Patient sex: M
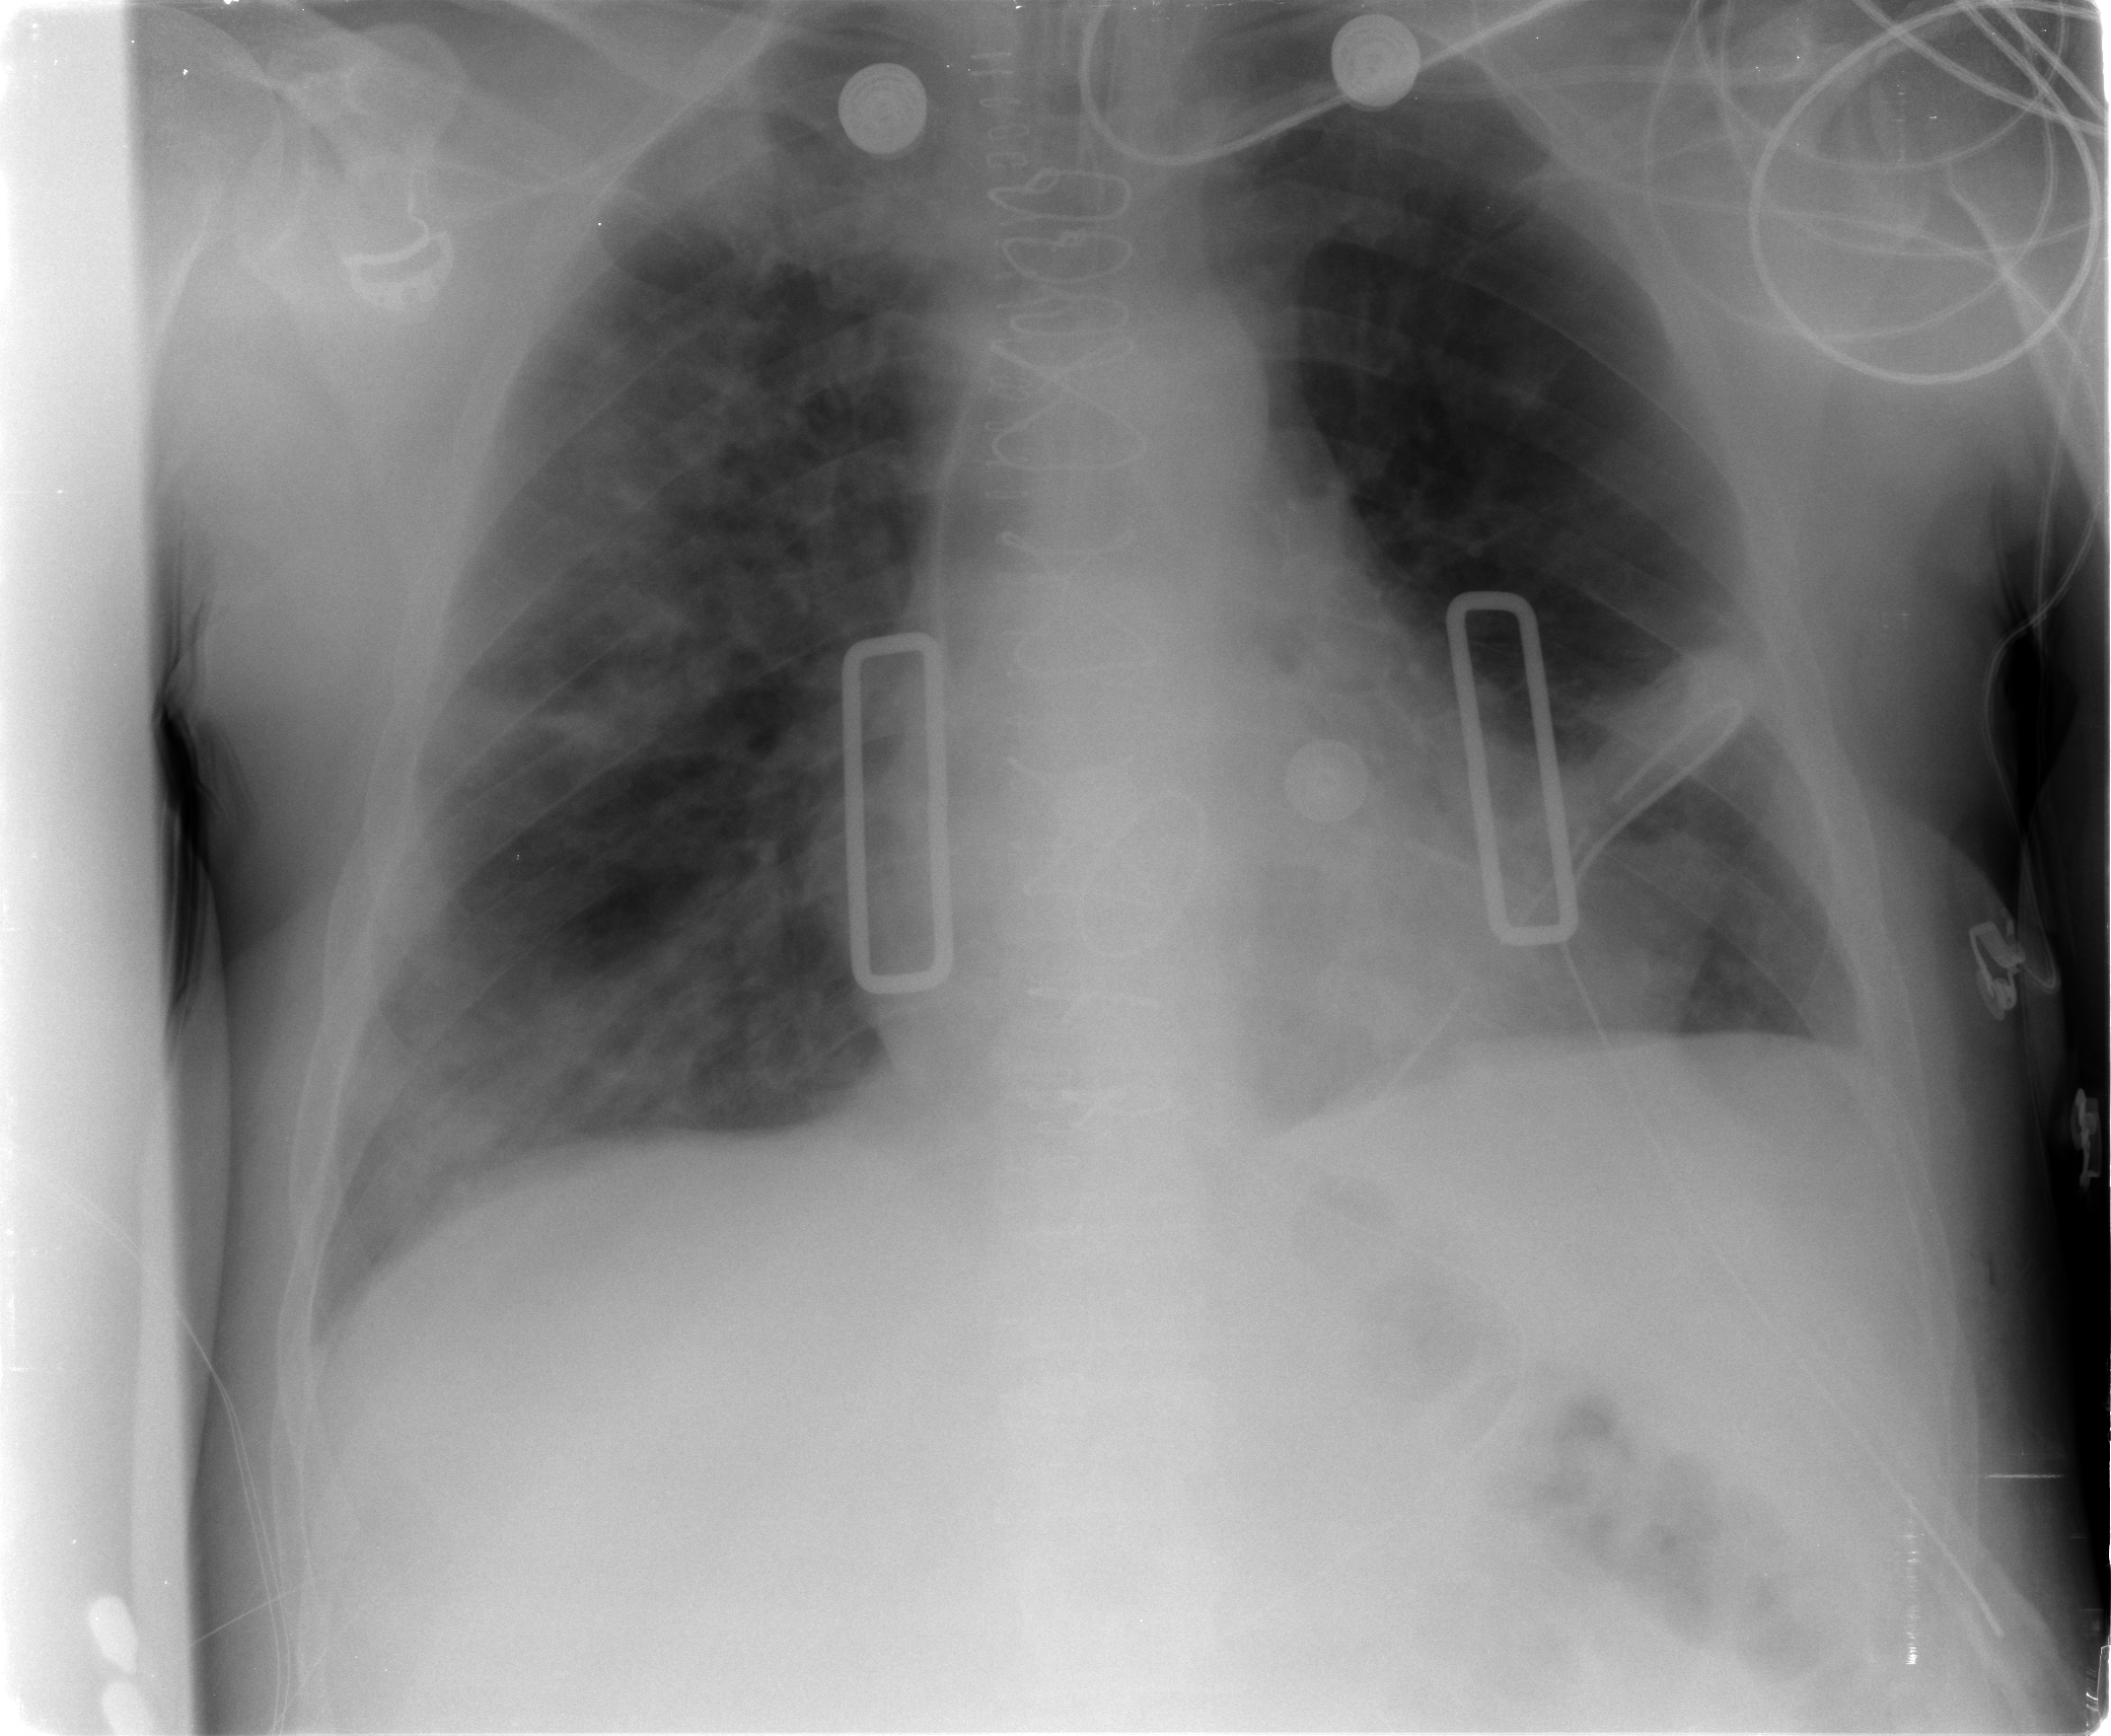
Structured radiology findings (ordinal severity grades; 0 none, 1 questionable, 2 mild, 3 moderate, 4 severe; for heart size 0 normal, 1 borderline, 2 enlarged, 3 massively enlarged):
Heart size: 2
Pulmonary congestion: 0
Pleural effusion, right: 0
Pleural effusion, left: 0
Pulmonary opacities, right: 2
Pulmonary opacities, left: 0
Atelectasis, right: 2
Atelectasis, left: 1